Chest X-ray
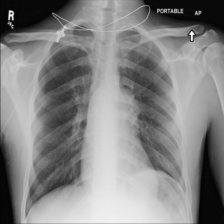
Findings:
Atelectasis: negative
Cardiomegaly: negative
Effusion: negative
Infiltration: negative
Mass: negative
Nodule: negative
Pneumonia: negative
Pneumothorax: negative
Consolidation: negative
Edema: negative
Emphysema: negative
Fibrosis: negative
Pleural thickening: negative
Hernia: negative